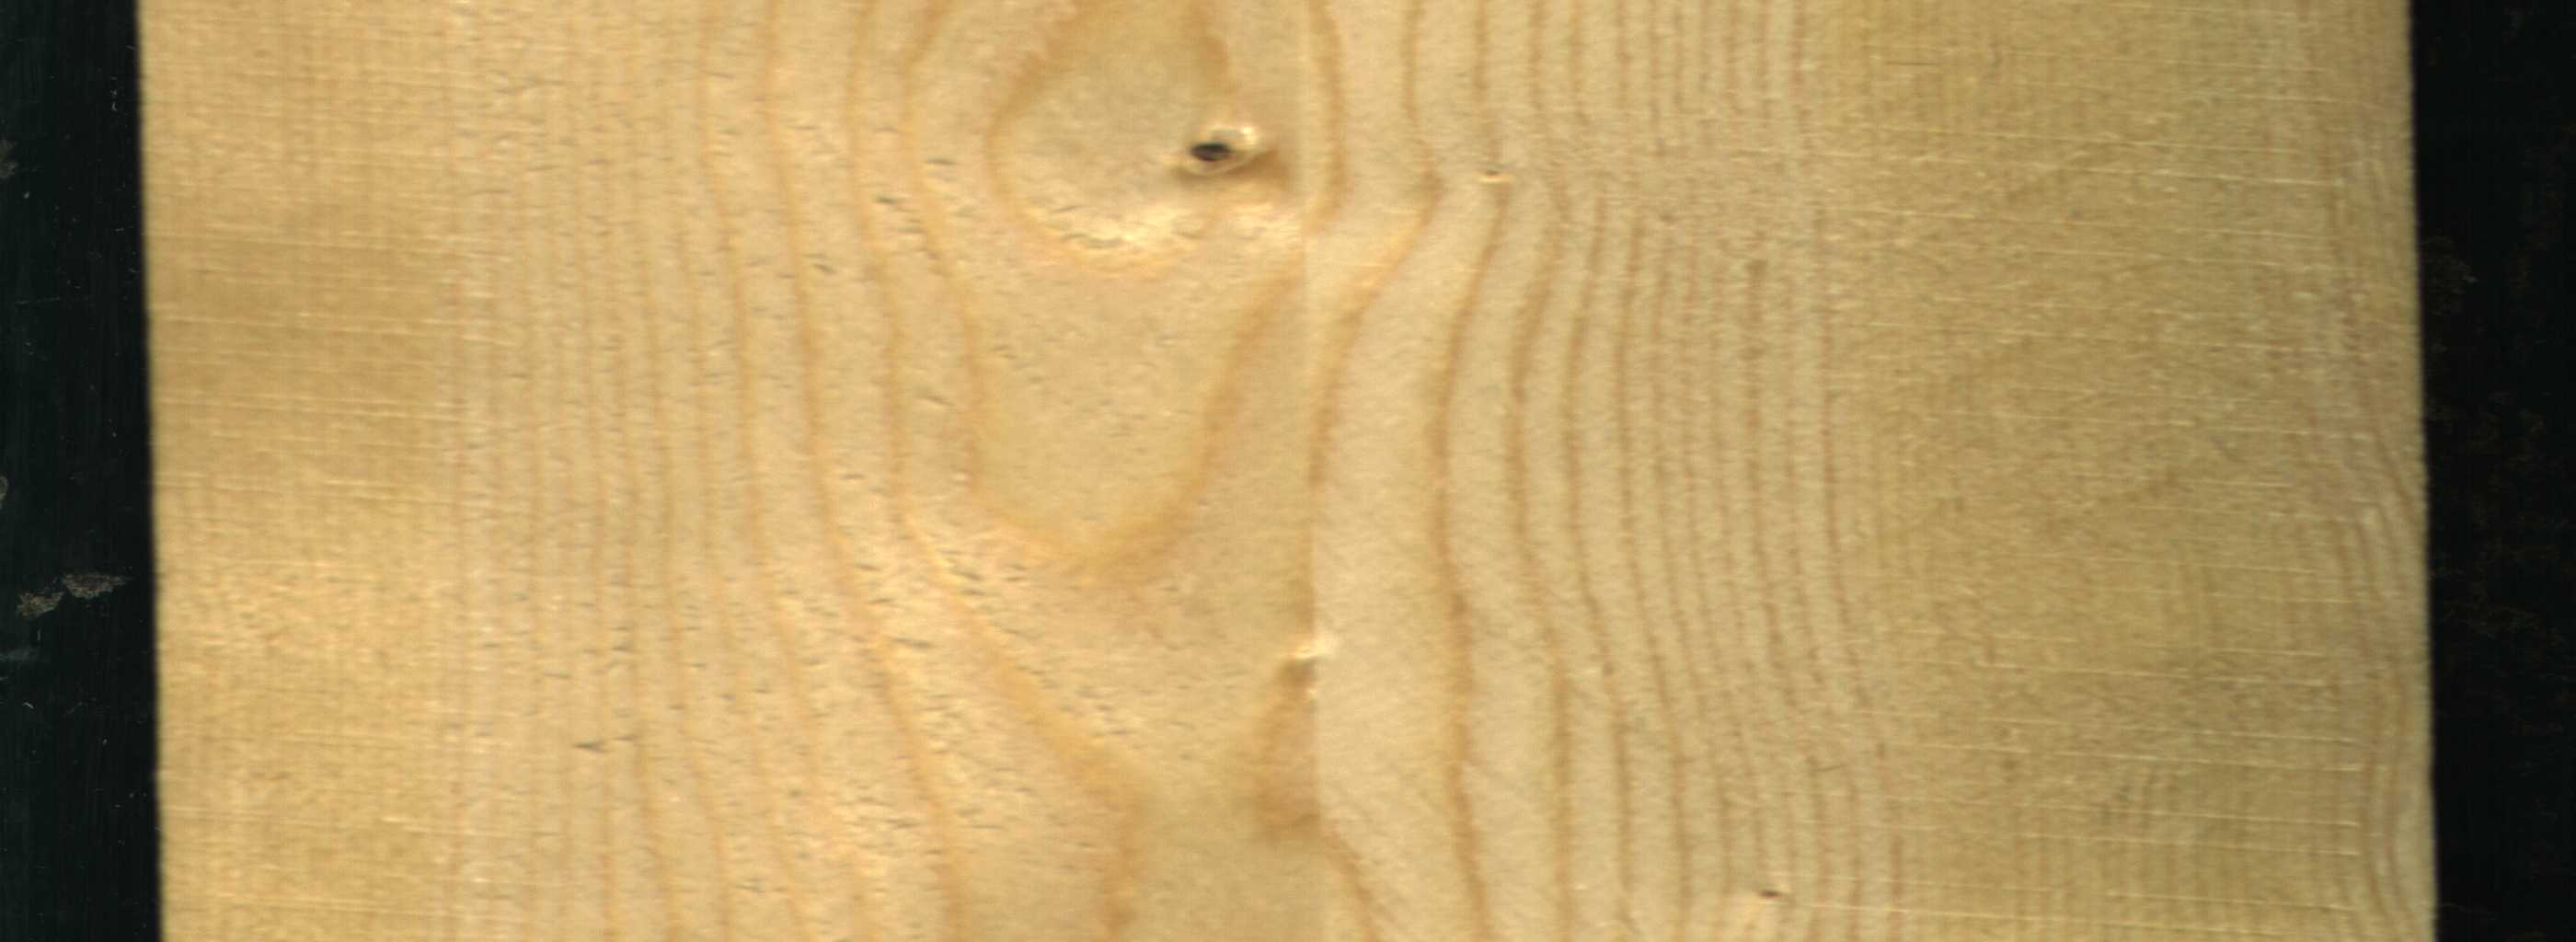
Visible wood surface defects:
Live_Knot